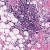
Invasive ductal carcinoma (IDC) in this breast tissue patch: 0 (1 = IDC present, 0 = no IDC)